Question: I am trying to make un-order list for parent child categories where if there is any child category than it will create another un-order list ( like indented text) so user can understand properly.
I have fetch sql but with foreach I don't understand how to set so where child category only will display under parent category by creating another un-order list under the parent category.
Here is my code
'''
$query_cat = "SELECT * FROM ^categories";
$query = qa_db_query_sub($query_cat);
$catsid = qa_db_read_all_assoc($query);
echo '<UL>';
foreach ($catsid as $catid){
echo '<LI>'. $catid['title'].' '. $catid['categoryid'].'</LI>';
}
echo '</UL>';
'''

## So final result would be
- - -
## EDIT:
After modified code with @vlcekmi3 answer <URL> I am getting this result
##
Now how to exclude subcategory from parent list?
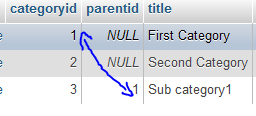
Answer: There's no really easy solution for this with your design. The most effective way would be to add column like 'order_in_list' (and maybe 'depth_in_list').
They would be pre calculated in loop (pseudocode):
'''
START TRANSACTION
UPDATE t1 SET order_in_list = 0 // Restart whole loop
$ids = array(0);
while $id = array_shift($ids){
$record = SELECT * FROM t1 WHERE id = $id // Get id details, order_in_list is important
$children = SELECT * FROM t1 WHERE parent_id = $id // get list of all childs
// If it's root element, start indexing from 0
$root_order = ($record ? $record->order_in_list : 1)
$child_no = count($children) // How many child will be adding
// No children, nothing to do:
if $child_no < 1{
continue;
}
append_to_array($ids, $children) // Store ids to process
// Shift all later records, we'll be creating gap in order_in_list 1,2,3,4,5
// To 1,2,5,6,7 to insert items on places 3,4
UPDATE t1 SET order_in_list = (order_in_list + $child_no)
WHERE order_in_list > $record->order_in_list
// Okay, set IDs for direct children
foreach( $children as $child){
UPDATE t1 SET order_in_list = $root_order, depth_in_list = $record->depth_in_list+1
WHERE id = $child->id
$root_order++;
}
}
COMMIT
'''
This way you'll get records like:
'''
First category, 1, 1
Second category 3, 1
Sub category, 2, 2
'''
Which you could display with simple loop:
'''
$last_depth = 0;
foreach( (SELECT * FROM t1 ORDER by 'order_in_list') as $row){
if( $last_detph > $row['depth_in_list'])){
// Close level </ul>
} else if($last_detph < $row['depth_in_list']){
// Opening level <ul>
} else {
// The same depth
}
$last_depth = $row['depth_in_list'];
}
'''
---
### Without modifying database
It would be probably most effective to build two arrays containing root elements and all elements:
'''
$root_elements = array();
$all_elements = array();
foreach( (SELECT * FROM t1) as $row){
// Store details into all_elements, note that entry may have already be created when
// processing child node
if( isset( $all_elements[$row['id']])){
// set details
} else {
$all_elements[$row['id']] = $row;
$all_elements[$row['id']]['children'] = array(); // Array of child elements
}
if( $row['parent_id'] == NULL){
$all_elements[] = $row['id']; // Add row element
} else {
if( isset( $all_elements[ $row[ 'parent_id']])){
$all_elements[ $row[ 'parent_id']]['children'][] = $row['id'];
} else {
// Create new record:
$all_elements[ $row[ 'parent_id']] = array();
$all_elements[ $row[ 'parent_id']]['children'] = array($row['id']);
}
}
}
'''
And then write it as:
'''
foreach( $root_elements as $element_id){
write_recursive( $all_elements[ $element_id]);
}
// And display
function write_recursive( $element)
{
echo '<ul>...';
if( count( $element['children'])){
foreach( $element['children'] as $child){
write_recursive( $all_elements[ $child]);
}
}
echo '</ul>';
}
'''
You better create class for that (to replace using global variables), but you should have a solid way to do this. Anyway try avoid using this with large number of records (I wouldn't go past 2000-5000 menu entries), try to at least cache it.